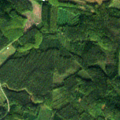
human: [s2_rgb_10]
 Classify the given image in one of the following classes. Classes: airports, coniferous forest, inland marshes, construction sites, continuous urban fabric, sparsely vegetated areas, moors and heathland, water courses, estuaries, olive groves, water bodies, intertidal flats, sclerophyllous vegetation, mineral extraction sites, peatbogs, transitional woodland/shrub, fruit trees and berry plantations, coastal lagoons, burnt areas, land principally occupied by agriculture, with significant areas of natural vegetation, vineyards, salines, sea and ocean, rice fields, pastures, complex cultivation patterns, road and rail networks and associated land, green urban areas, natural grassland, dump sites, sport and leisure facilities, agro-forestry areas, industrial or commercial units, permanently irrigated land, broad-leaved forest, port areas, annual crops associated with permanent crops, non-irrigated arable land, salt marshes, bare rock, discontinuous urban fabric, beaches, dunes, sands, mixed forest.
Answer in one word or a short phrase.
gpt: land principally occupied by agriculture, with significant areas of natural vegetation, coniferous forest, mixed forest, peatbogs